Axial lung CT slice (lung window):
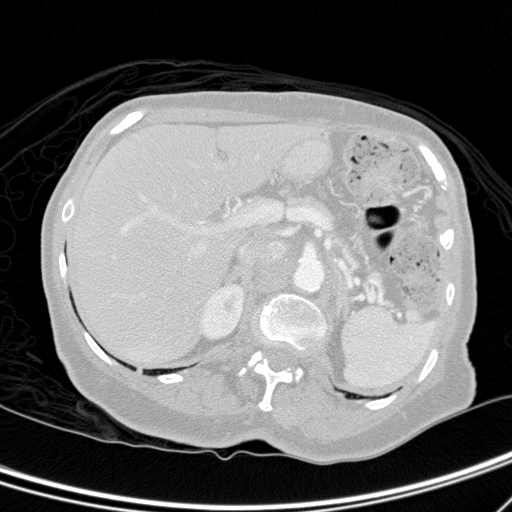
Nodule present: no